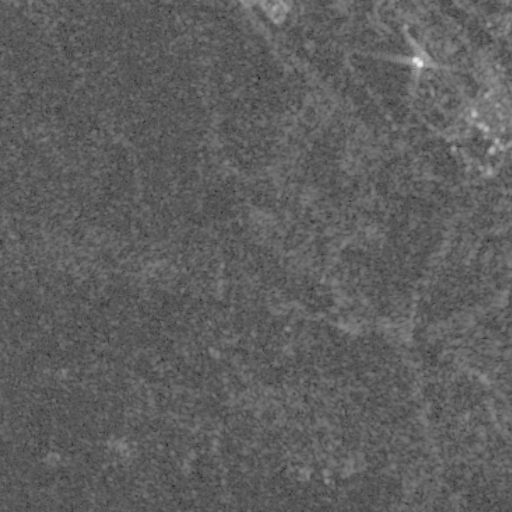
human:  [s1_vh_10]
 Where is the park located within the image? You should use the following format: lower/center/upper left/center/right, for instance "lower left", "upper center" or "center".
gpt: The park is located in the upper right of the image.
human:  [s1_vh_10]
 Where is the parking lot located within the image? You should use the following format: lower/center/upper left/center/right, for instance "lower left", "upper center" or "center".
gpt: The parking lot is located in the upper right of the image.
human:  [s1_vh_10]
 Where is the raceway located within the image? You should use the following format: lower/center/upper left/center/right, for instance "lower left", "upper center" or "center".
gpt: The raceway is located in the upper right of the image.
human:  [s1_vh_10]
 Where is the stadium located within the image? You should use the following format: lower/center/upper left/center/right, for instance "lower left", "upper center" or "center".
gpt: The stadium is located in the upper right of the image.
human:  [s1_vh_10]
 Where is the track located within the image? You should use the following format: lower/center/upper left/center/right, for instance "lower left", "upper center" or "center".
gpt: There is no track in the image.

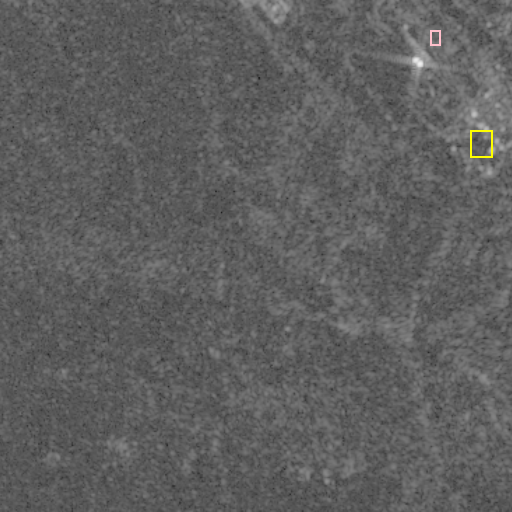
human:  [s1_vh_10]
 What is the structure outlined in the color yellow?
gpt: The structure outlined in yellow is a parking lot.
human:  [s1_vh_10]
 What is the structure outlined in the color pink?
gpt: The structure outlined in pink is a stadium.
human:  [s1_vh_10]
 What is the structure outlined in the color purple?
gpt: There is no purple outline.